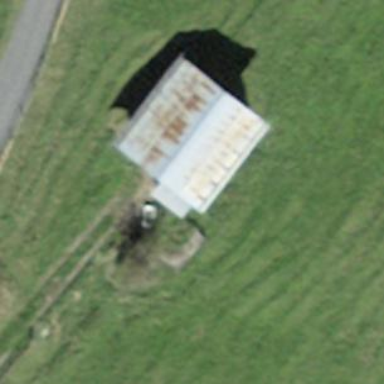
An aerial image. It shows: Rural barn.